Как показано на рисунке, на земле закреплена гладкая платформа длиной $L$, и в её центре находятся два небольших соприкасающихся тела $A$ и $B$. Верхняя поверхность тела $A$ представляет собой полуокружность радиусом $R$ ($R\ll L$), и наивысшая точка полуокружности находится на расстоянии $h$ от платформы. В этой точке находится небольшой брусок $C$. Массы $A$, $B$ и $C$ одинаковы и равны $m$. В начальный момент времени брусок $C$ отпускают из состояния покоя, и он начинает скользить по $A$. Известно, что всё время движения $A$ и $C$ находятся в контакте друг с другом.
Найдите скорость $v_B$ тела $B$ в тот момент, когда контакт между $A$ и $B$ прекратится.
Найдите, на какую максимальную высоту $l$ над поверхностью платформы поднимется брусок $C$ после разделения тел $A$ и $B$.
Определите, с какой стороны платформы упадёт тело $A$ и какое приблизительно время $t$ понадобится ему для этого после потери контакта с $B$.
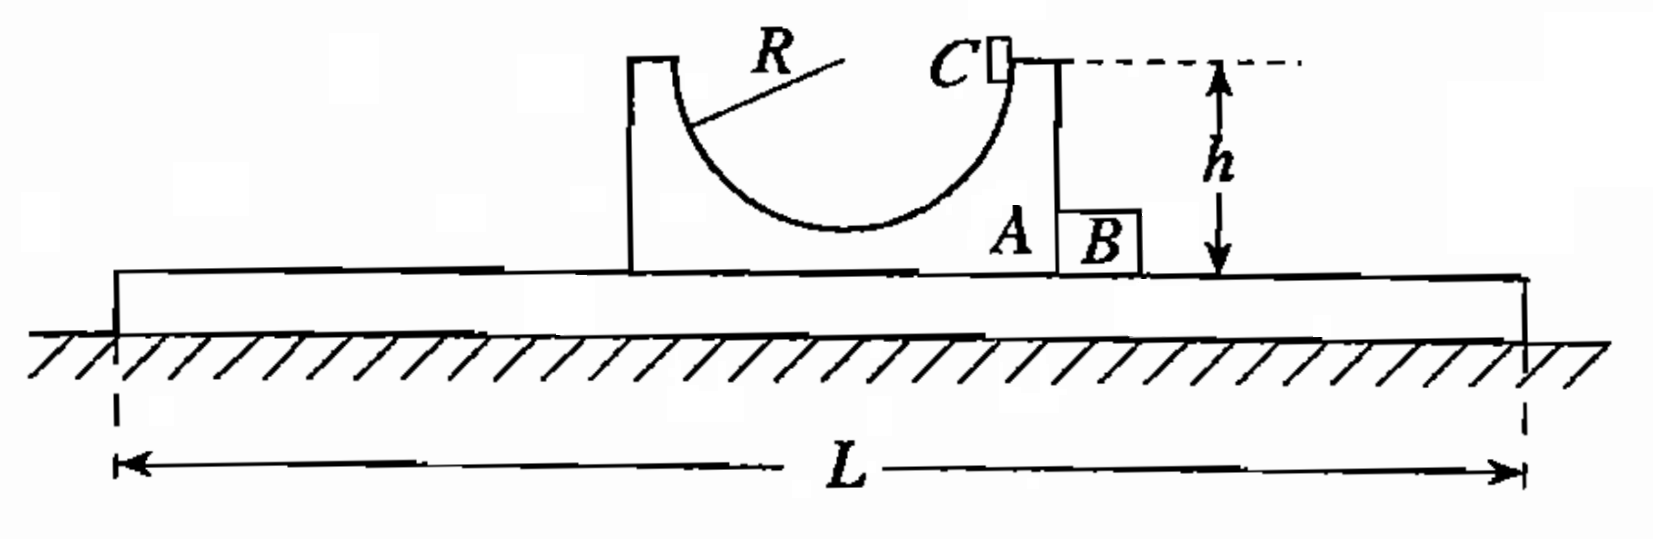
Найдите скорость $v_B$ тела $B$ в тот момент, когда контакт между $A$ и $B$ прекратится.
Ответ: \[v_B=\sqrt{\frac{gR}{3}}.\]

Найдите, на какую максимальную высоту $l$ над поверхностью платформы поднимется брусок $C$ после разделения тел $A$ и $B$.
Ответ: \[l=h-\frac{R}{4}.\]

Определите, с какой стороны платформы упадёт тело $A$ и какое приблизительно время $t$ понадобится ему для этого после потери контакта с $B$.
Ответ: \[t=\frac{L\sqrt3}{\sqrt{gR}}.\] Тело $A$ упадёт с левой стороны платформы.
Темы:
T, Механика, Динамика, ЗСЭ, Китайские